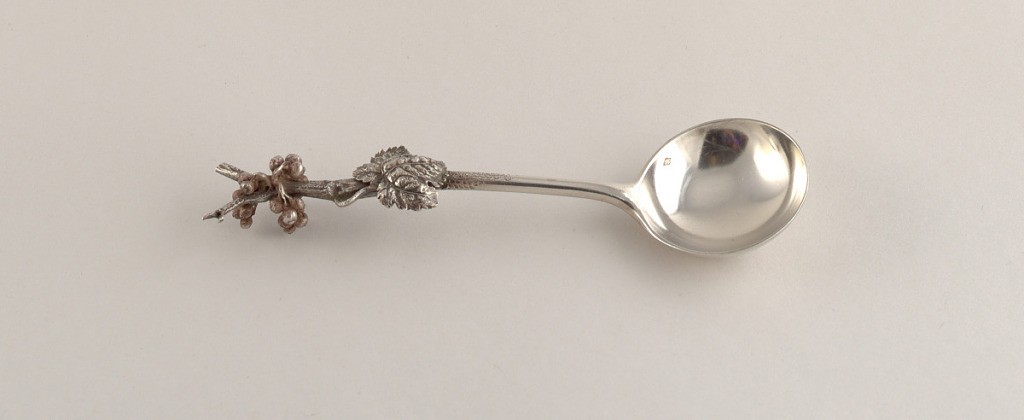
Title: Spoon with Enameled Grapes and Grapevine Handle
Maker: Charles Victor Gibert, French
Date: ca. 1890
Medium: silver, enamel
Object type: spoon
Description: Deep round bowl, thin neck and stem with plain surface. Handle formed grapevine shape with large grape leaf and applied across front side and at terminal cascading enameled grapes adorning y-shaped twig terminal.